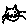
Label: cat